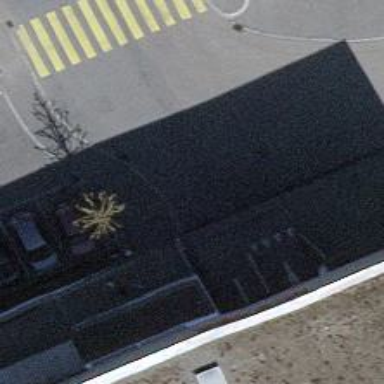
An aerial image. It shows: Parking entrance.